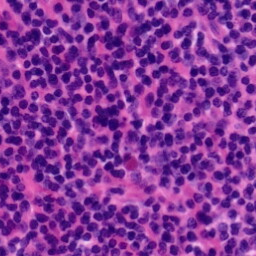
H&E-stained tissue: Tonsil